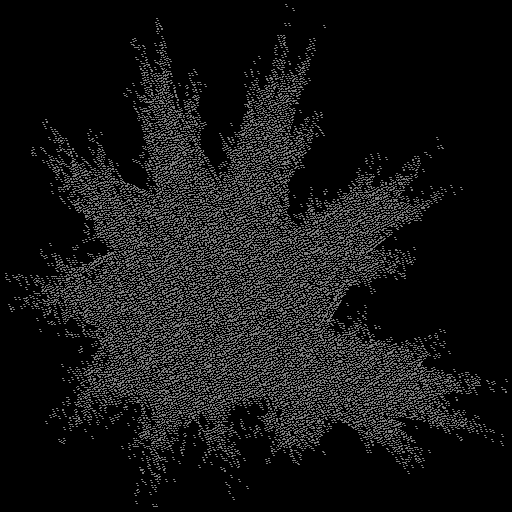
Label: involucre